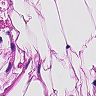
Metastatic tissue present: no